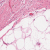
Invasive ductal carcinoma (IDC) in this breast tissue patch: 0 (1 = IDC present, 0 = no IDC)